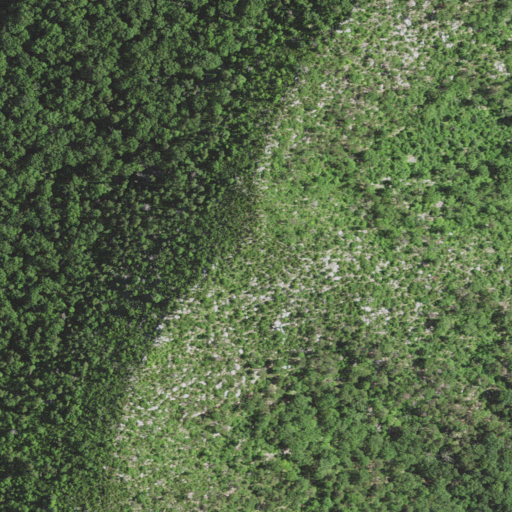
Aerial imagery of mountain in Virginia named First Mountain containing deciduous forest, shrub, mixed forest, and pasture